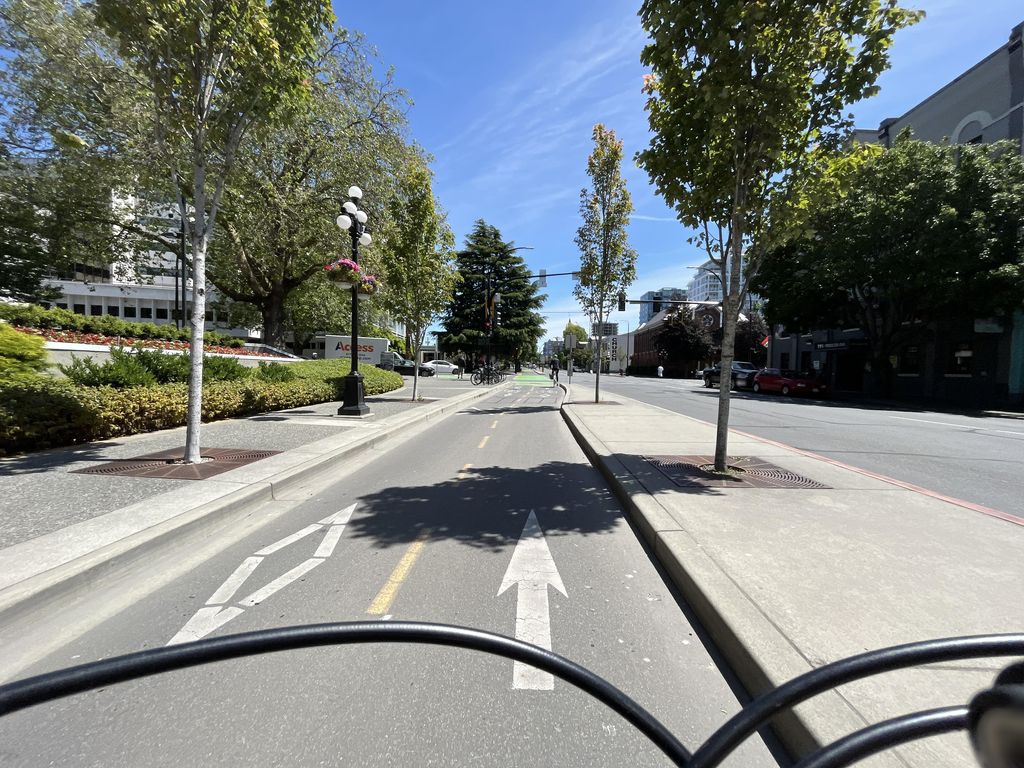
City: victoria